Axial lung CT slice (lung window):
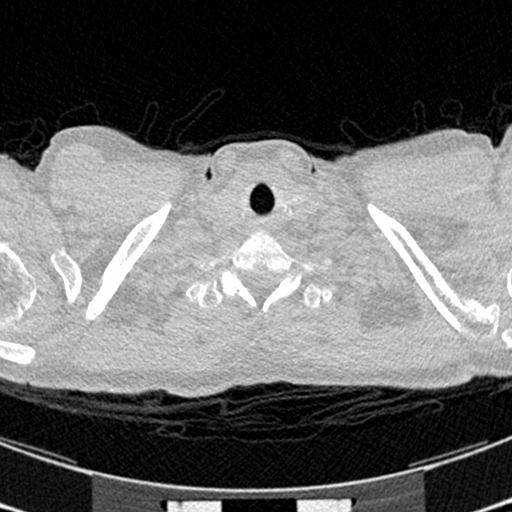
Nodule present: no